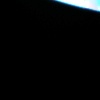
Label: space